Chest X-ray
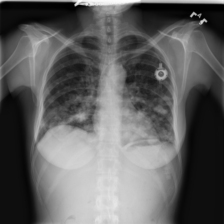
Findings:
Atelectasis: negative
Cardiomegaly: negative
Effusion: negative
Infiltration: positive
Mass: negative
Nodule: positive
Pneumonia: negative
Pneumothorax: negative
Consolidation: negative
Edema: negative
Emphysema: negative
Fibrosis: negative
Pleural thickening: negative
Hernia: negative